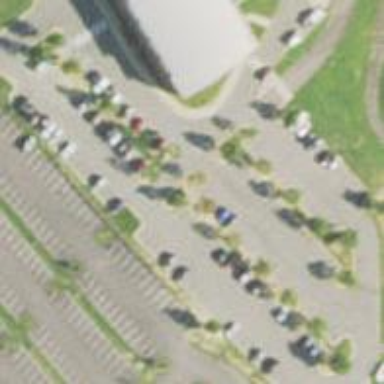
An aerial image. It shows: Parking area.